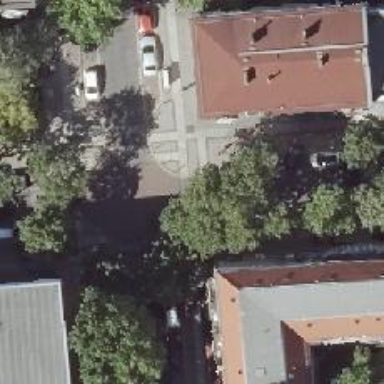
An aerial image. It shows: Living street with asphalt surface and parallel on-street parking lanes on both sides. The sidewalk is separate from the road.